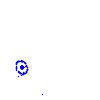
Particle: electron